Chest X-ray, PA view. Patient: 60 years old, sex M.
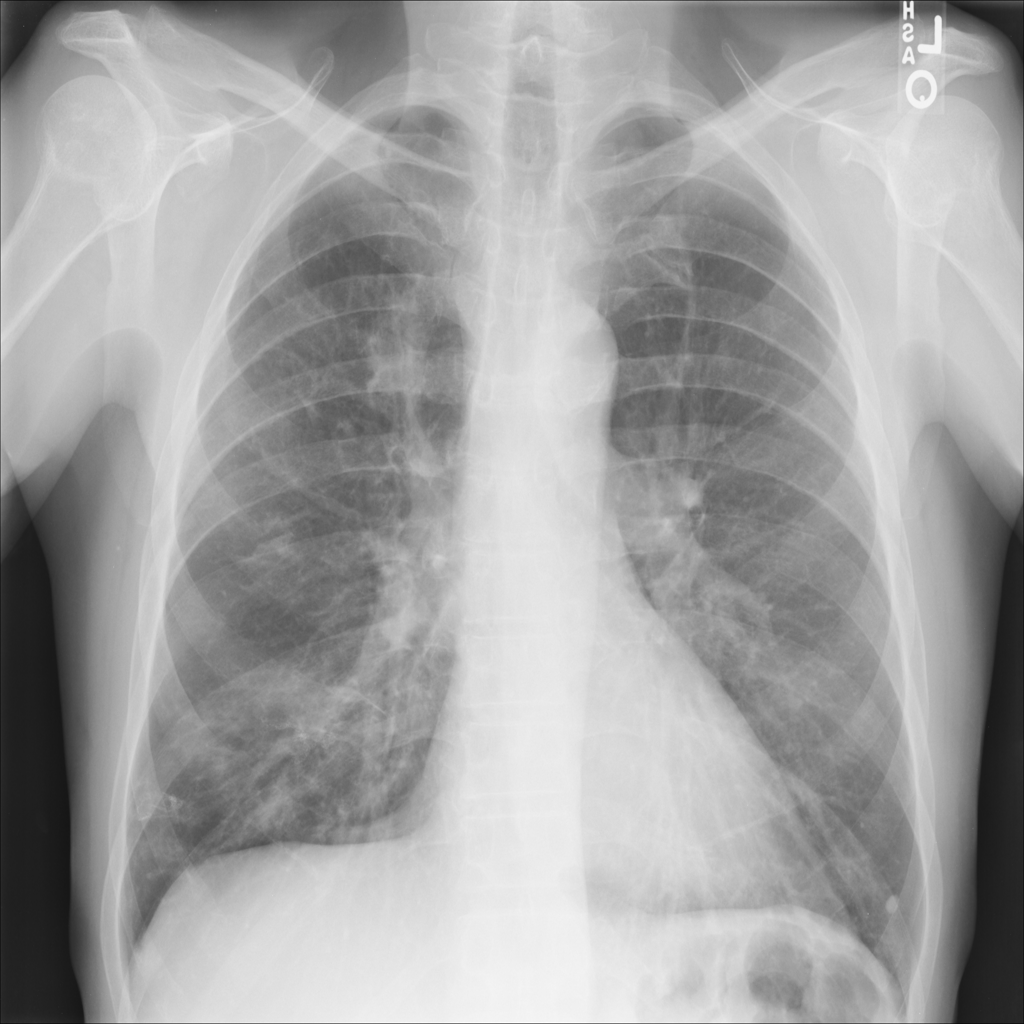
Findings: No Finding